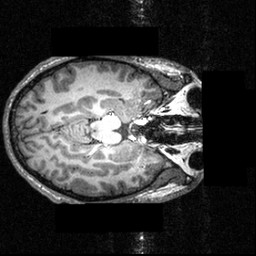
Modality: T1w
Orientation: axial
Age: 20
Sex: male
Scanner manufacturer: siemens
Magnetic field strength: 3.951 T
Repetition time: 1.5 s
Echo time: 0.00335 s